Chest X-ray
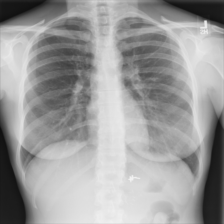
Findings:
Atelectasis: negative
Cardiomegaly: negative
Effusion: negative
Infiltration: negative
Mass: negative
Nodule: negative
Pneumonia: negative
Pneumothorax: negative
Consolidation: negative
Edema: negative
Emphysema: negative
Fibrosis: negative
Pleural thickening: negative
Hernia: negative